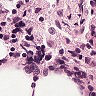
Metastatic tissue present: no